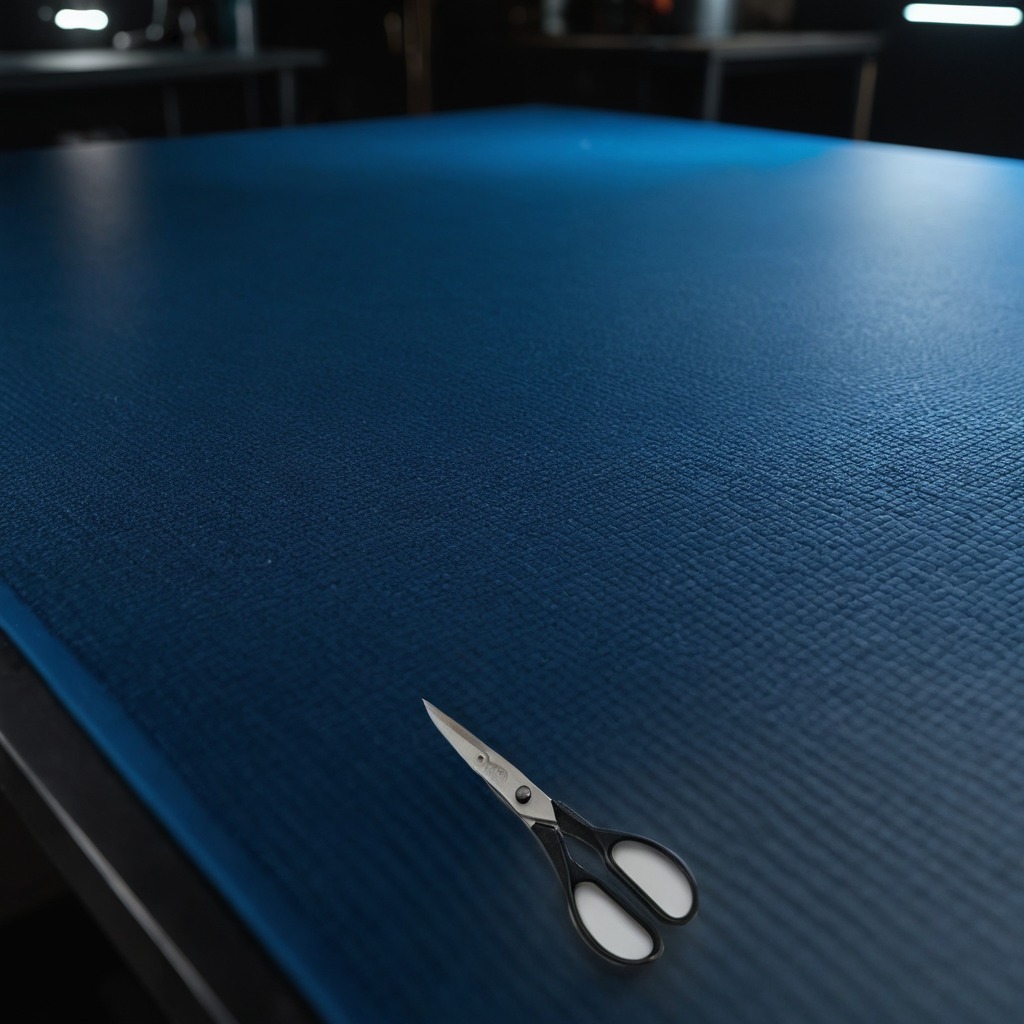
A scissor lies on the tabletop.